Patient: sex M, age 75
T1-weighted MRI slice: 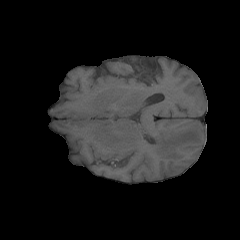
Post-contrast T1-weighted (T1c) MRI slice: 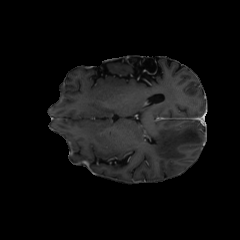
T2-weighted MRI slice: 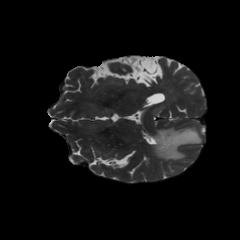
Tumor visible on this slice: yes
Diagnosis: Glioblastoma, IDH-wildtype
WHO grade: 4